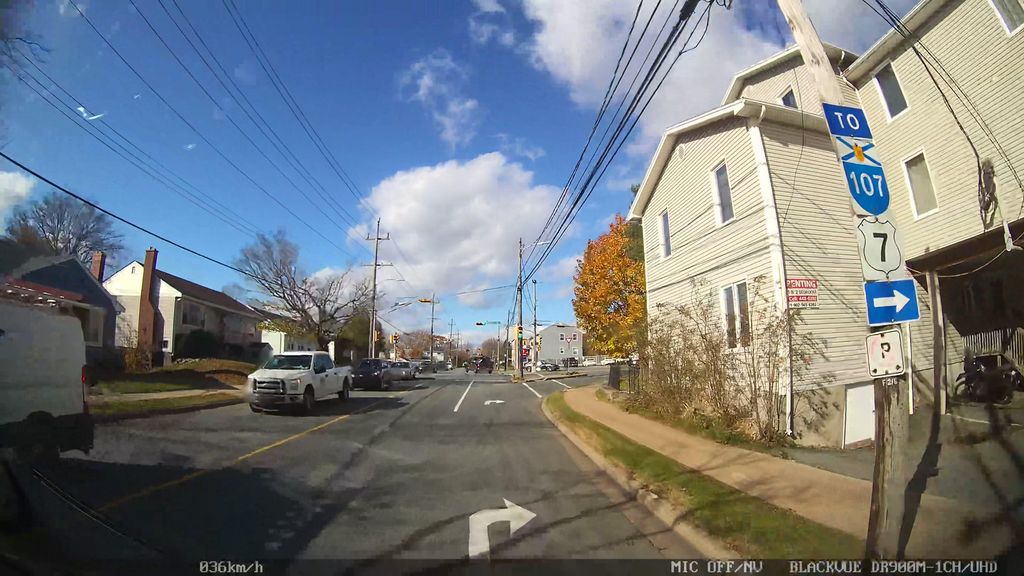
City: halifax